Question: I started learning Django recently and am having a strange problem with the tutorial..
For some reason, If I query a specific 'poll' by using the shell, the was_published_recently method returns 'true'.
I've also wrote the test to check if pub_date is "between the time one-day-ago and now", and it returns 'true'.. (all tests passed ok)
However, when I list that poll in the admin panel, it returns 'false' ("Published recently?" column)

Can anyone help me figure out what's wrong with my code, please?
Thanks in advance!
Here is my 'polls/models.py':
'''
import datetime
from django.utils import timezone
from django.db import models
# Create your models here.
class Poll(models.Model):
question = models.CharField(max_length=200)
pub_date = models.DateTimeField('date published')
def __unicode__(self):
return self.question
def was_published_recently(self):
now = timezone.now()
return now - datetime.timedelta(hours=2) <= self.pub_date < now
was_published_recently.admin_order_field = 'pub_date'
was_published_recently.boolean = True
was_published_recently.short_description = 'Published recently?'
class Choice(models.Model):
poll = models.ForeignKey(Poll)
choice_text = models.CharField(max_length=200)
votes = models.IntegerField(default=0)
def __unicode__(self):
return self.choice_text
'''
And here is the 'polls/tests.py' file:
'''
import datetime
from django.utils import timezone
from django.test import TestCase
from polls.models import Poll
class PollMethodTests(TestCase):
def test_was_published_recently_with_future_poll(self):
future_poll = Poll(pub_date=timezone.now() + datetime.timedelta(days=30))
self.assertEqual(future_poll.was_published_recently(), False)
def test_was_published_recently_with_old_poll(self):
old_poll = Poll(pub_date=timezone.now() - datetime.timedelta(days=30))
self.assertEqual(old_poll.was_published_recently(), False)
def test_was_published_recently_with_recent_poll(self):
recent_poll = Poll(pub_date=timezone.now() - datetime.timedelta(hours=1))
self.assertEqual(recent_poll.was_published_recently(), True)
'''
And the 'polls/admin.py' file
'''
from django.contrib import admin
from polls.models import Choice, Poll
class ChoiceInline(admin.TabularInline):
model = Choice
extra = 3
class PollAdmin(admin.ModelAdmin):
fieldsets = [
(None, {'fields': ['question']}),
('Date information', {'fields': ['pub_date'], 'classes': ['collapse']}),
]
inlines = [ChoiceInline]
list_display = ('question', 'pub_date', 'was_published_recently')
list_filter = ['pub_date']
search_fields = ['question']
admin.site.register(Poll, PollAdmin)
'''
and 'polls/views.py':
'''
from django.shortcuts import render, get_object_or_404
from django.http import HttpResponseRedirect, HttpResponse
from django.core.urlresolvers import reverse
from django.views import generic
from polls.models import Choice, Poll
class IndexView(generic.ListView):
template_name = 'polls/index.html'
context_object_name = 'latest_poll_list'
def get_queryset(self):
""" Devuelve las ultimas 5 encuestas """
return Poll.objects.order_by('-pub_date')[:5]
class DetailView(generic.DetailView):
model = Poll
template_name = 'polls/detail.html'
class ResultsView(generic.DetailView):
model = Poll
template_name = 'polls/results.html'
def vote(request, poll_id):
p = get_object_or_404(Poll, pk=poll_id)
try:
selected_choice = p.choice_set.get(pk=request.POST['choice'])
except (KeyError, Choice.DoesNotExist):
# Redisplay poll voting form
return render(request, 'polls/detail.html', {
'poll': p,
'error_message': "Please choose an option",
})
else:
selected_choice.votes += 1
selected_choice.save()
# Siempre devolver un HttpResponseRedirect despues de trabajar con
# POSTs. Esto evita que la informacion se inserte dos veces si el
# usuario le da al BACK.
return HttpResponseRedirect(reverse('polls:results', args=(p.id,)))
'''
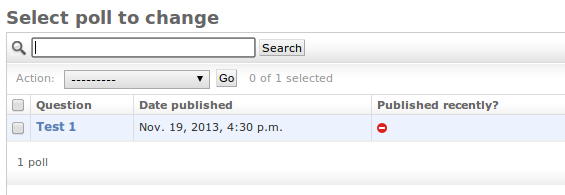
Answer: Have you set you Timezone in settings.py correctly?
I think the tests are using the systemtime. But the Webinterface is using the timezone you set.